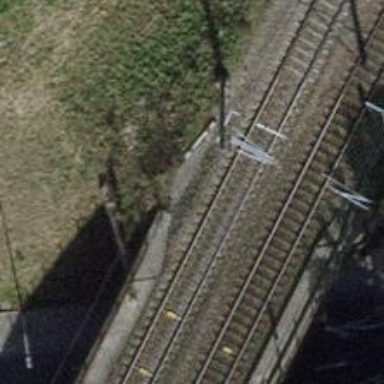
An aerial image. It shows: Single-track railway bridge with contact lines for electrification.